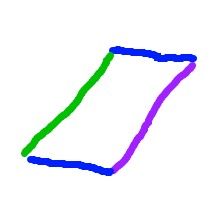
Shape: parallelogram